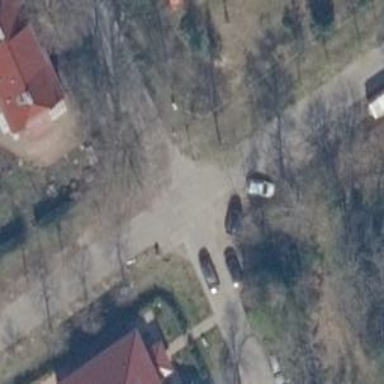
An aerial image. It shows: Residential road with no sidewalk.